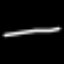
Label: line